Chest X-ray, PA view. Patient: 32 years old, sex M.
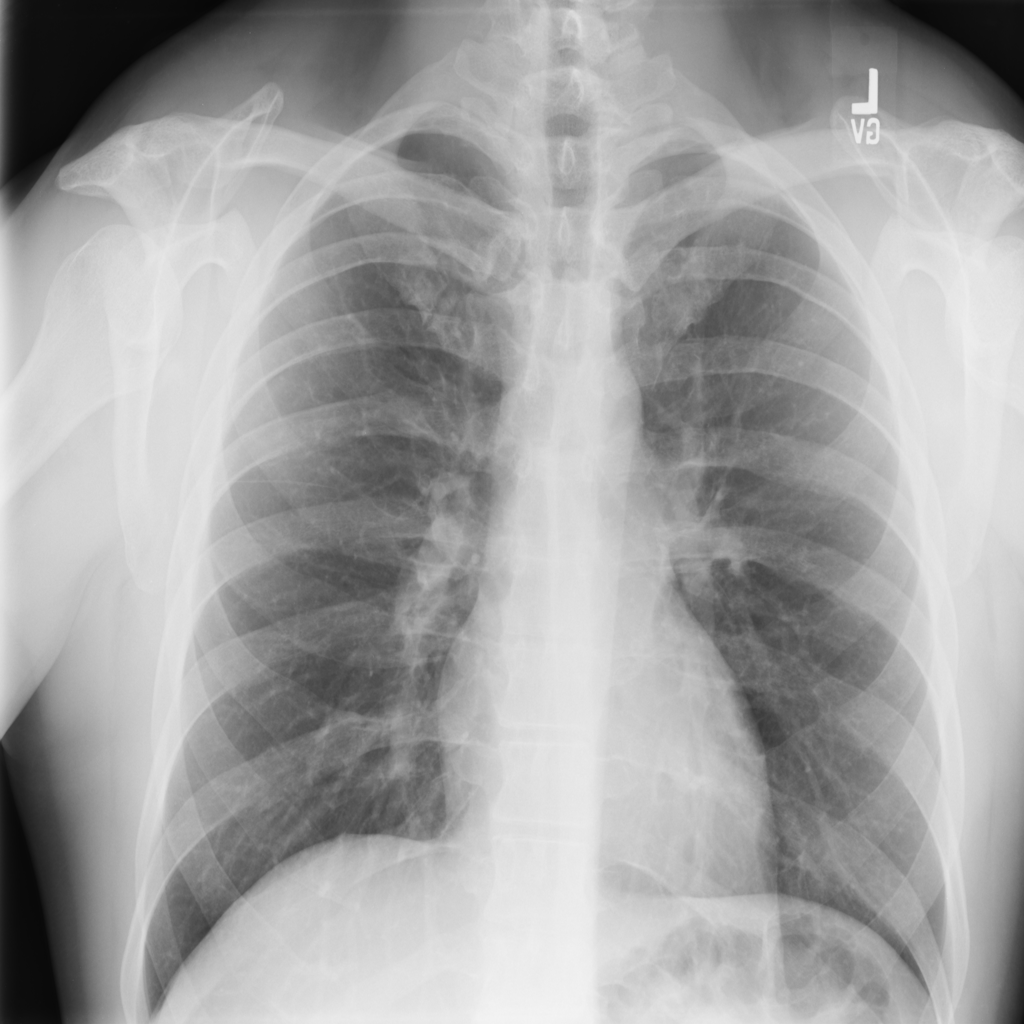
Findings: Fibrosis